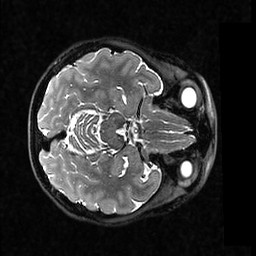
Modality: T2w
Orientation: axial
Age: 36
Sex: female
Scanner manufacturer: ge
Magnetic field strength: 3 T
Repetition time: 3.202 s
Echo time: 0.06582 s